Aerial crown-view tile of a tropical tree (Barro Colorado Island, Panama), acquired 20240813:
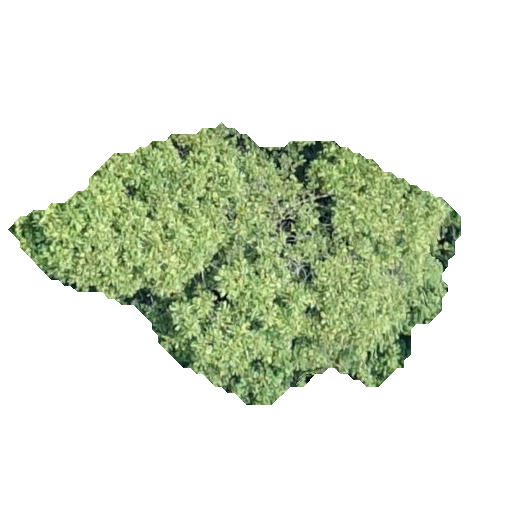
Species: Dipteryx oleifera
GBIF accepted scientific name: Dipteryx oleifera
Crown area: 119.2 m²